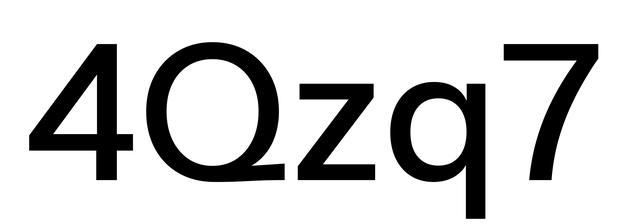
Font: InstrumentSans_Medium